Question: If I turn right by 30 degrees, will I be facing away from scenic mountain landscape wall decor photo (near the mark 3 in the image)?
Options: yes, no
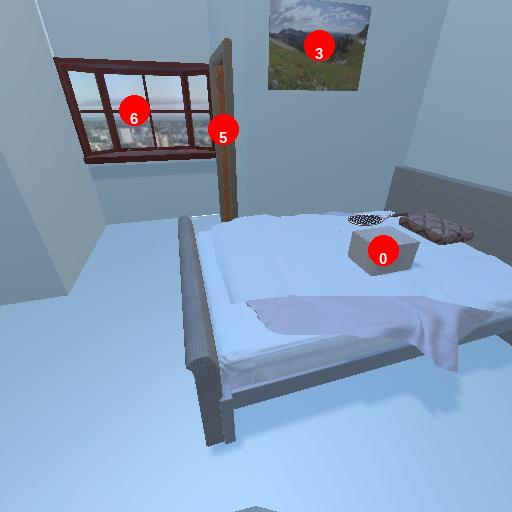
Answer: yes